Interaction volume radius: 10 \u00c5
Interaction volume height: 30 \u00c5
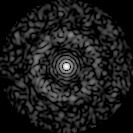
Disorder parameter: 0.8543